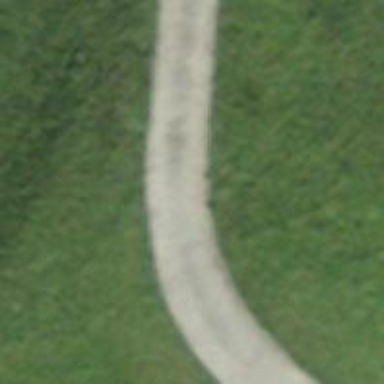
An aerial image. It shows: Track with grade 1 quality.